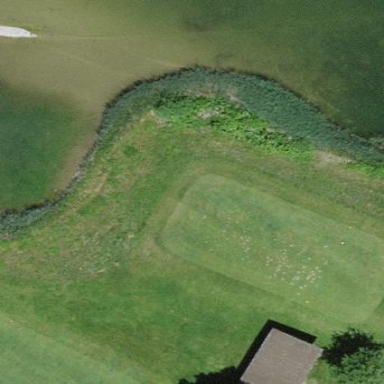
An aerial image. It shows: Golf tee on grassy land.